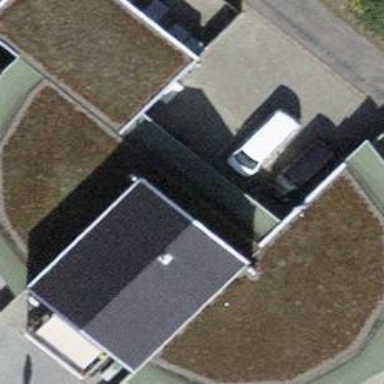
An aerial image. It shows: Animal shelter housed in building.